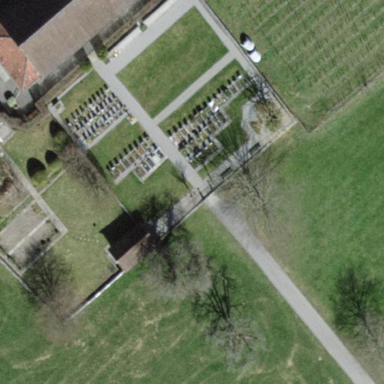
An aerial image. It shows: Cemetery.